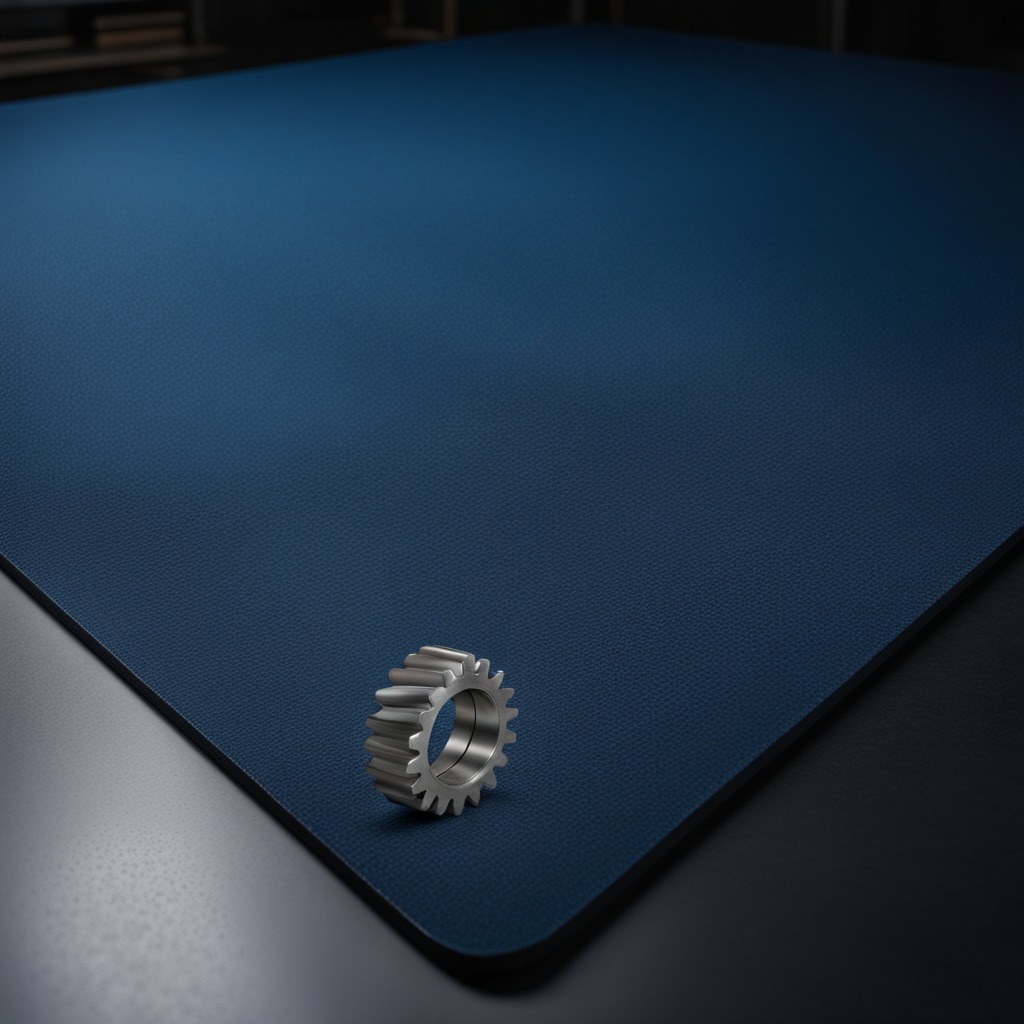
A steel gear with teeth is lying on the granite tabletop.